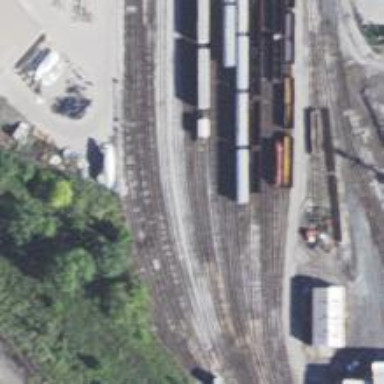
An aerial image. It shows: Railway yard in service.